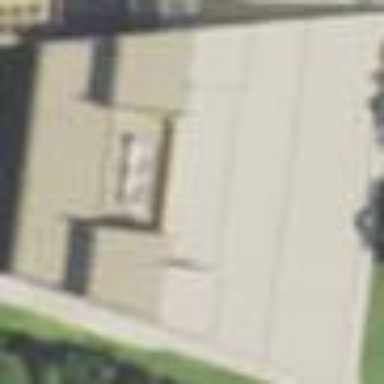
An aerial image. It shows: College building.